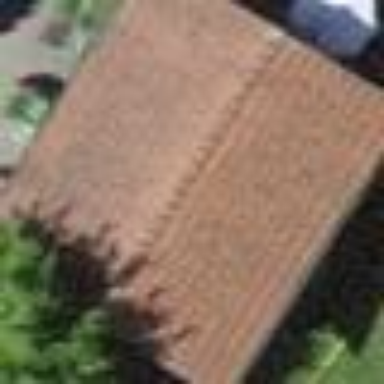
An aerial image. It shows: Shed.